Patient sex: F
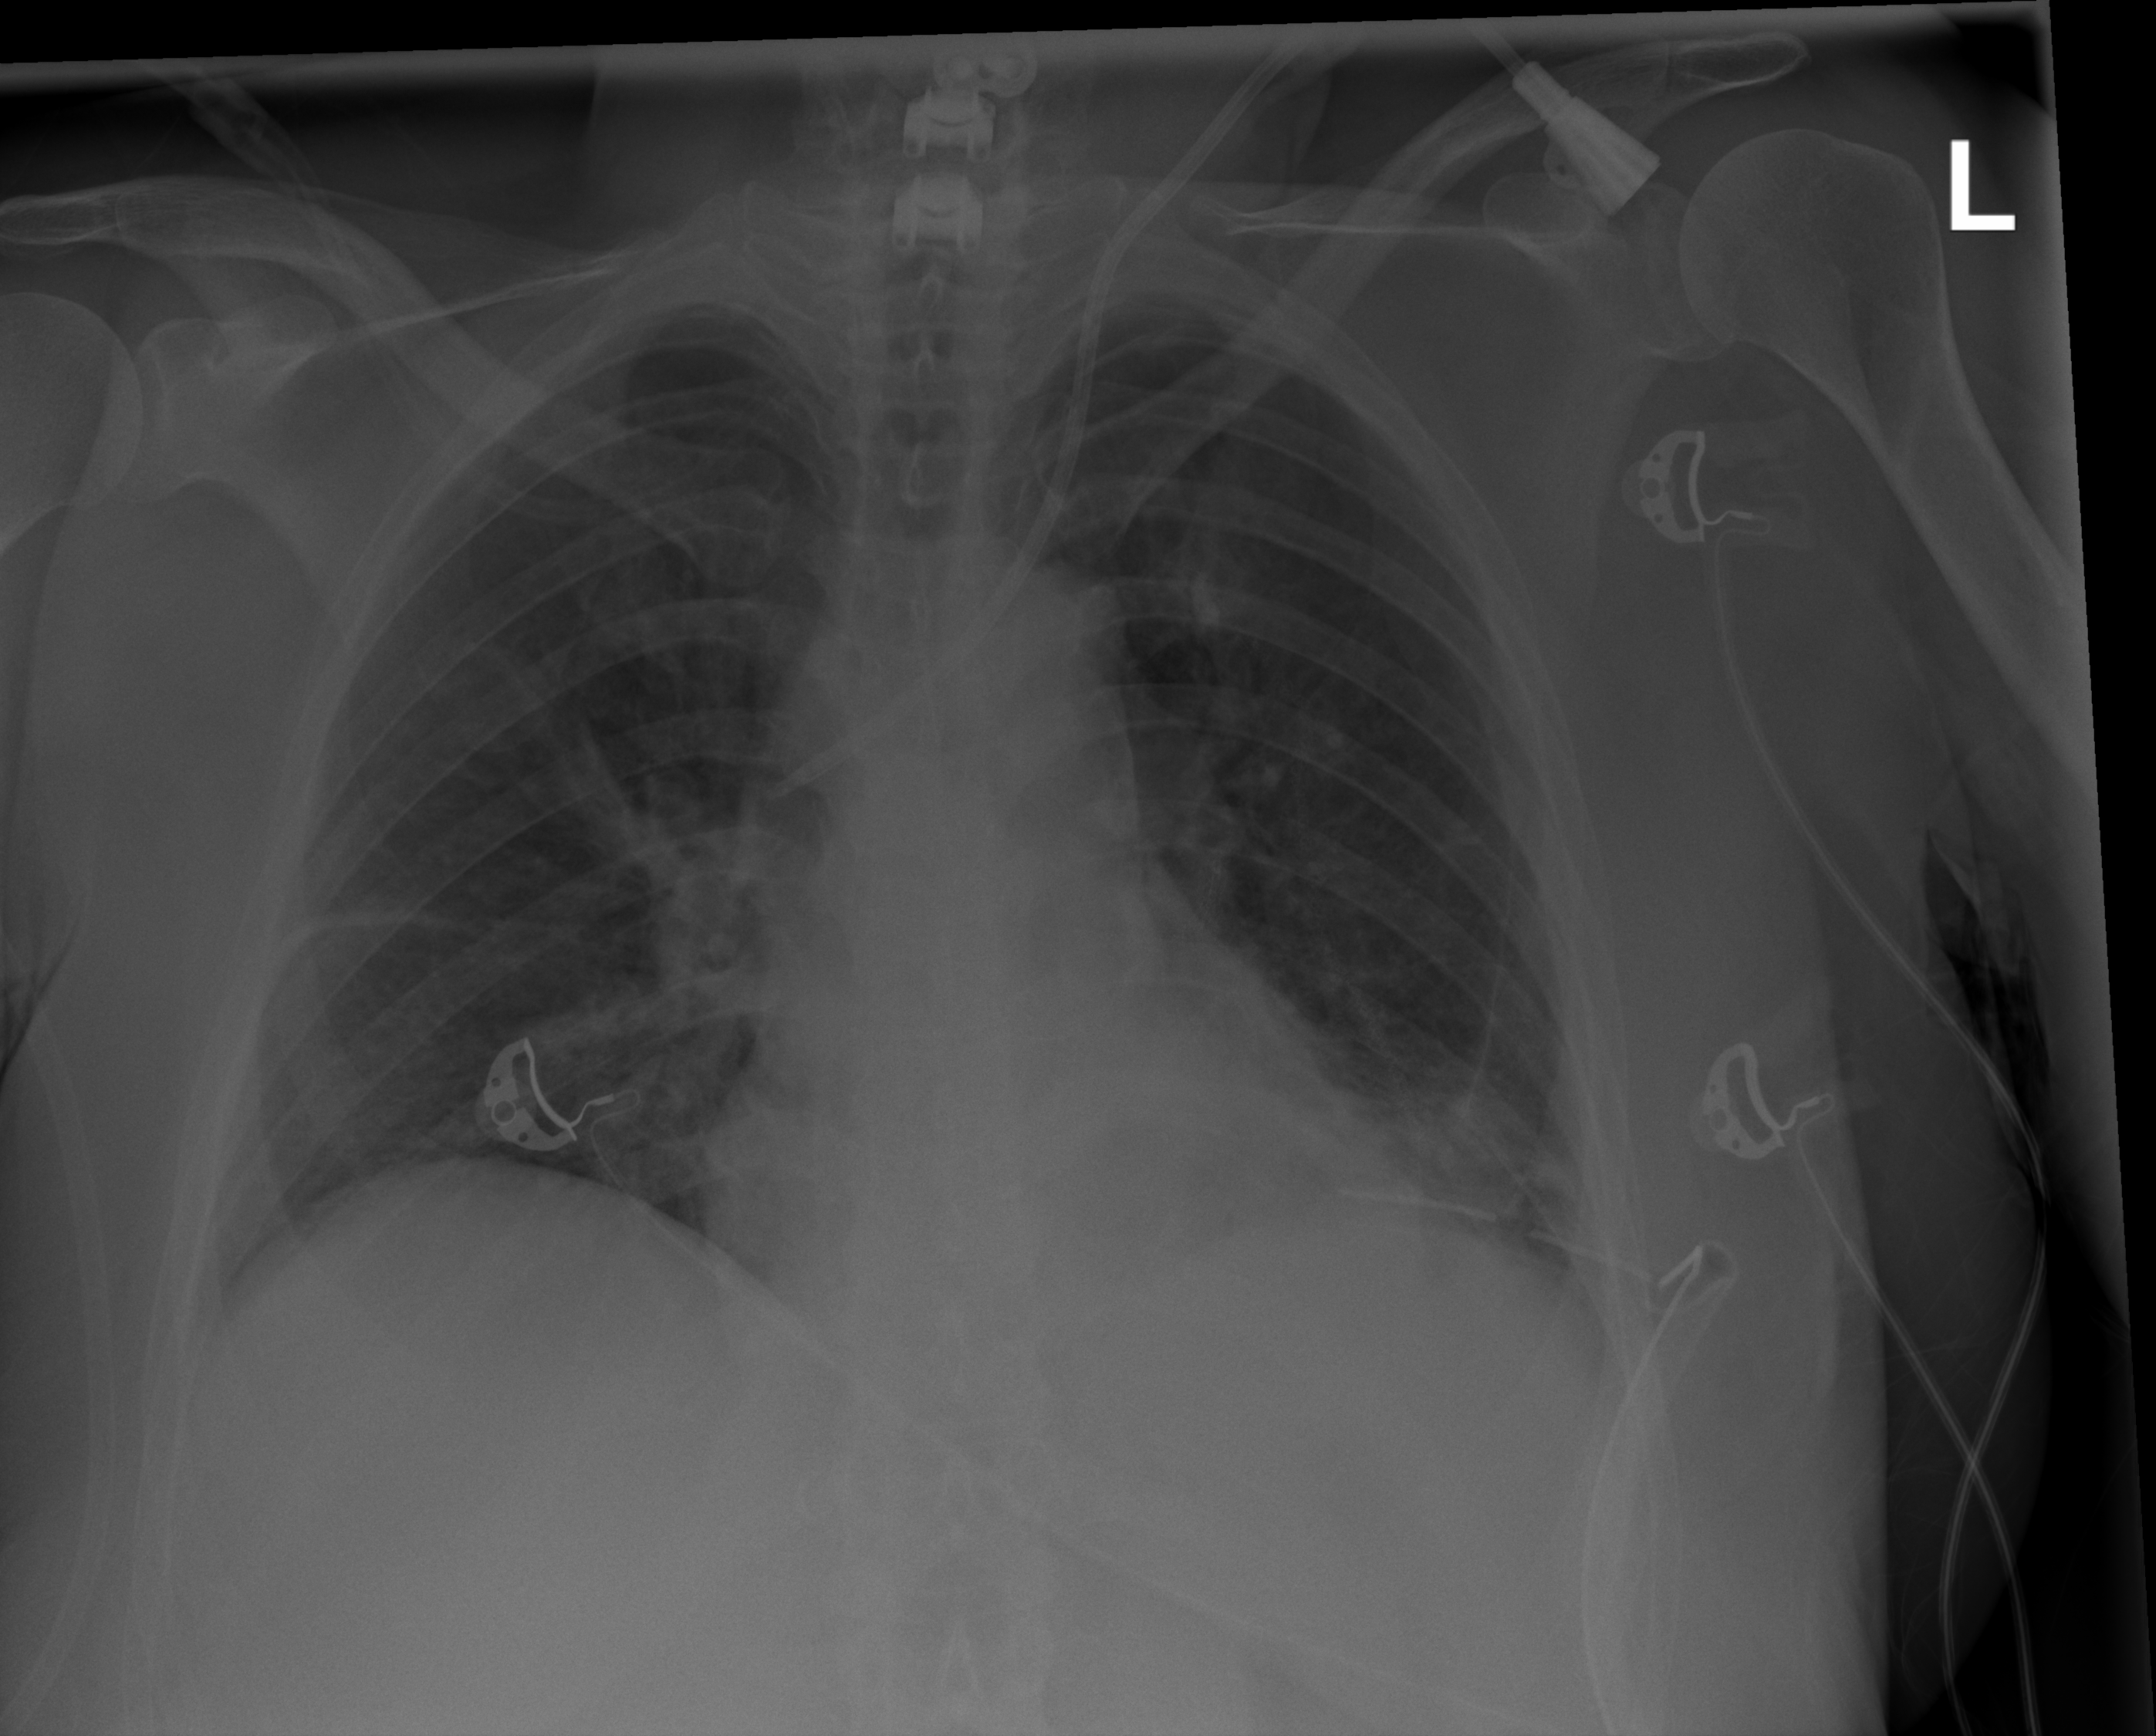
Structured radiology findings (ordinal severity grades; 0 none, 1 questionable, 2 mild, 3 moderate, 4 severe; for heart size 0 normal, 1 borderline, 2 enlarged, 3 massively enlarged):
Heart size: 0
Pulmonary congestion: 0
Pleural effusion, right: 1
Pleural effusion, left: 2
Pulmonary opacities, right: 2
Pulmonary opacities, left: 0
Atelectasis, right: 2
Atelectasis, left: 2